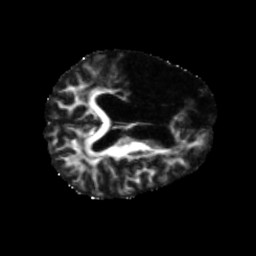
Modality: FA
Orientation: axial
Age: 64
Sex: male
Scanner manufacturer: siemens
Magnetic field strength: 3 T
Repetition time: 5.47 s
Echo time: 0.0854 s